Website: lowes
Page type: order-tracking
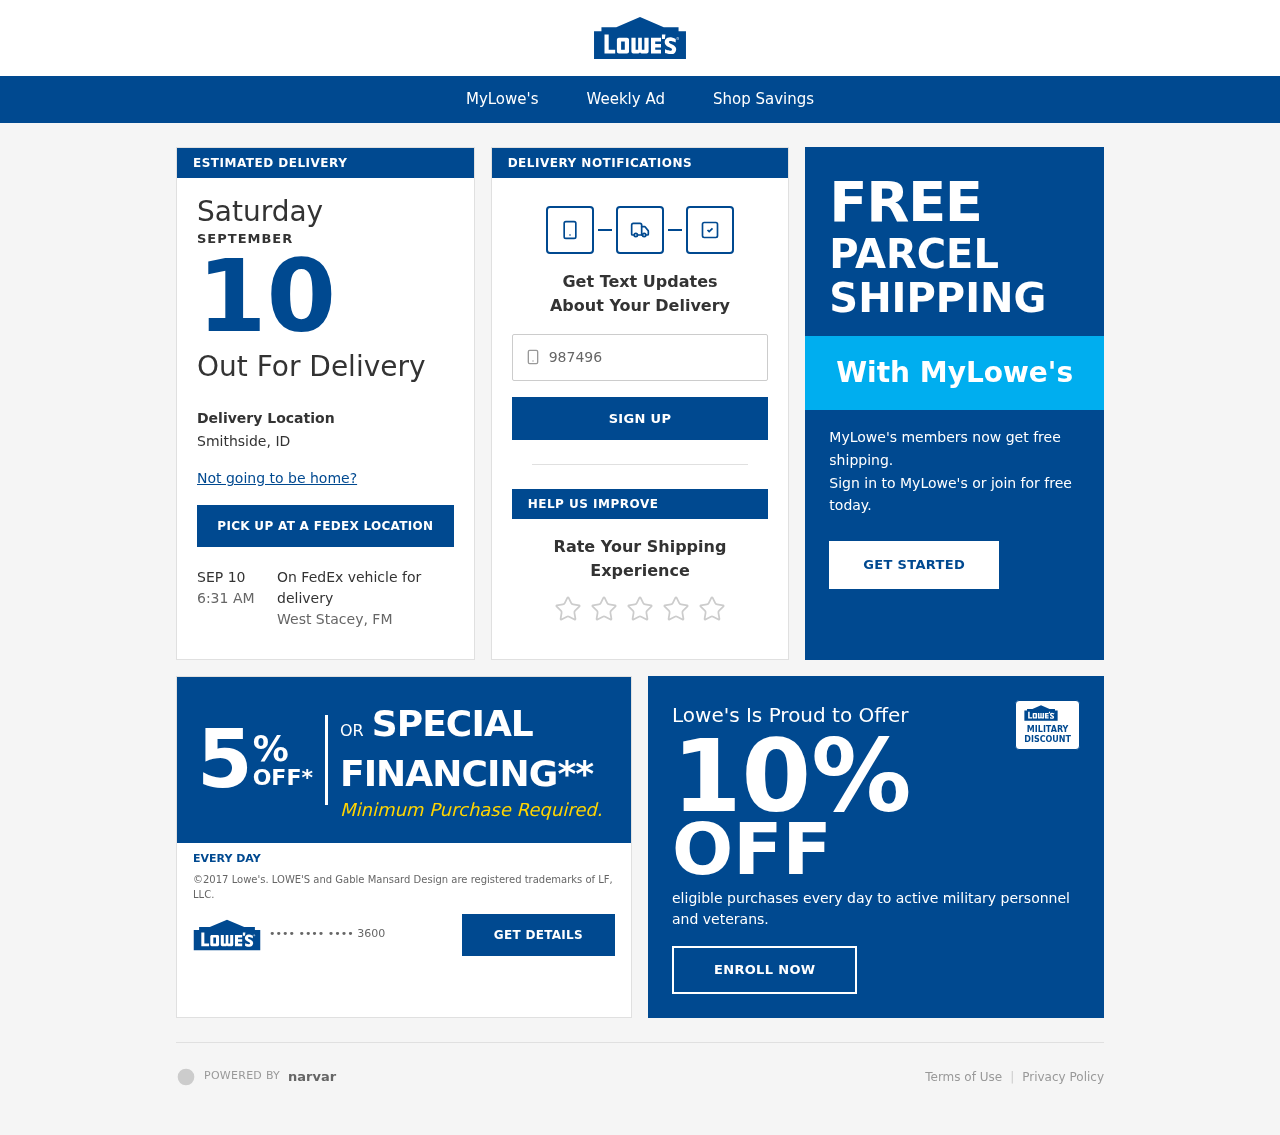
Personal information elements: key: PII_CARD_LAST4
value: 3600
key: PII_PHONE
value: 9874964797
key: PII_CITY_STATE
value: Smithside, ID
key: PII_CITY_STATE2
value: West Stacey, FM
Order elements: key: ORDER_DELIVERY_DATE
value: SEP 10
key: ORDER_DELIVERY_DATE
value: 6:31 AM
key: ORDER_DELIVERY_DATE
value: SEPTEMBER
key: ORDER_DELIVERY_DATE
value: Saturday
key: ORDER_DELIVERY_DATE
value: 10